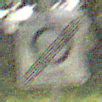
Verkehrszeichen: EndeUmweltzone
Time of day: Night
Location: Outdoor (Nature)
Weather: Clear
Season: NotSpecified
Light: Natural